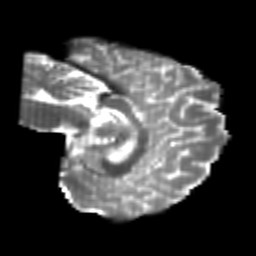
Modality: T2w
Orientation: sagittal
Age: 22
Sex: female
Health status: healthy
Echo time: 0.074 s